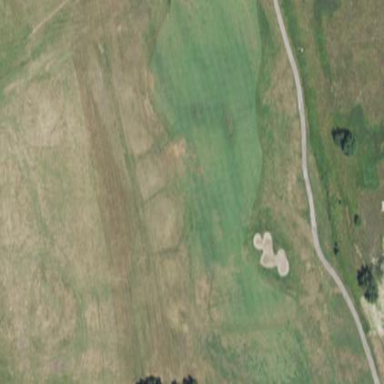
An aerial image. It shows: Area of rough grass used for golf.